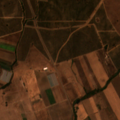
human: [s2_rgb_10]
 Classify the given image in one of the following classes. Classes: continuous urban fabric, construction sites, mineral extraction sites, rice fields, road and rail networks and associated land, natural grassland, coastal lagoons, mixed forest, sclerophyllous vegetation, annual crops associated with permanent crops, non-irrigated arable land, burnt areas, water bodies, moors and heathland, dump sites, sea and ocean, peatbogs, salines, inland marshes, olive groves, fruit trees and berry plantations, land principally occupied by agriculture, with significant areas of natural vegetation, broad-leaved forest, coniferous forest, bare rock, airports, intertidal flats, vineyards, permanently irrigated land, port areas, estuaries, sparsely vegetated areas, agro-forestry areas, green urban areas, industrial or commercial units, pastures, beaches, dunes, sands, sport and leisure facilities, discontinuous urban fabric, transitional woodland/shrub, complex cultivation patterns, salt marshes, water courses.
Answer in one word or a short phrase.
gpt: non-irrigated arable land, olive groves, pastures, annual crops associated with permanent crops